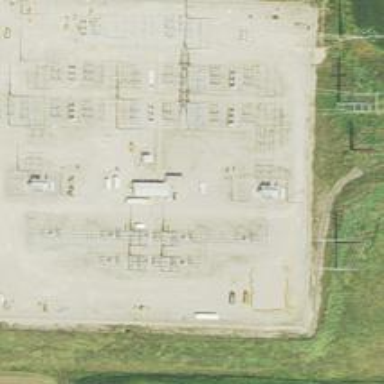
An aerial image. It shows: Switch for power supply.